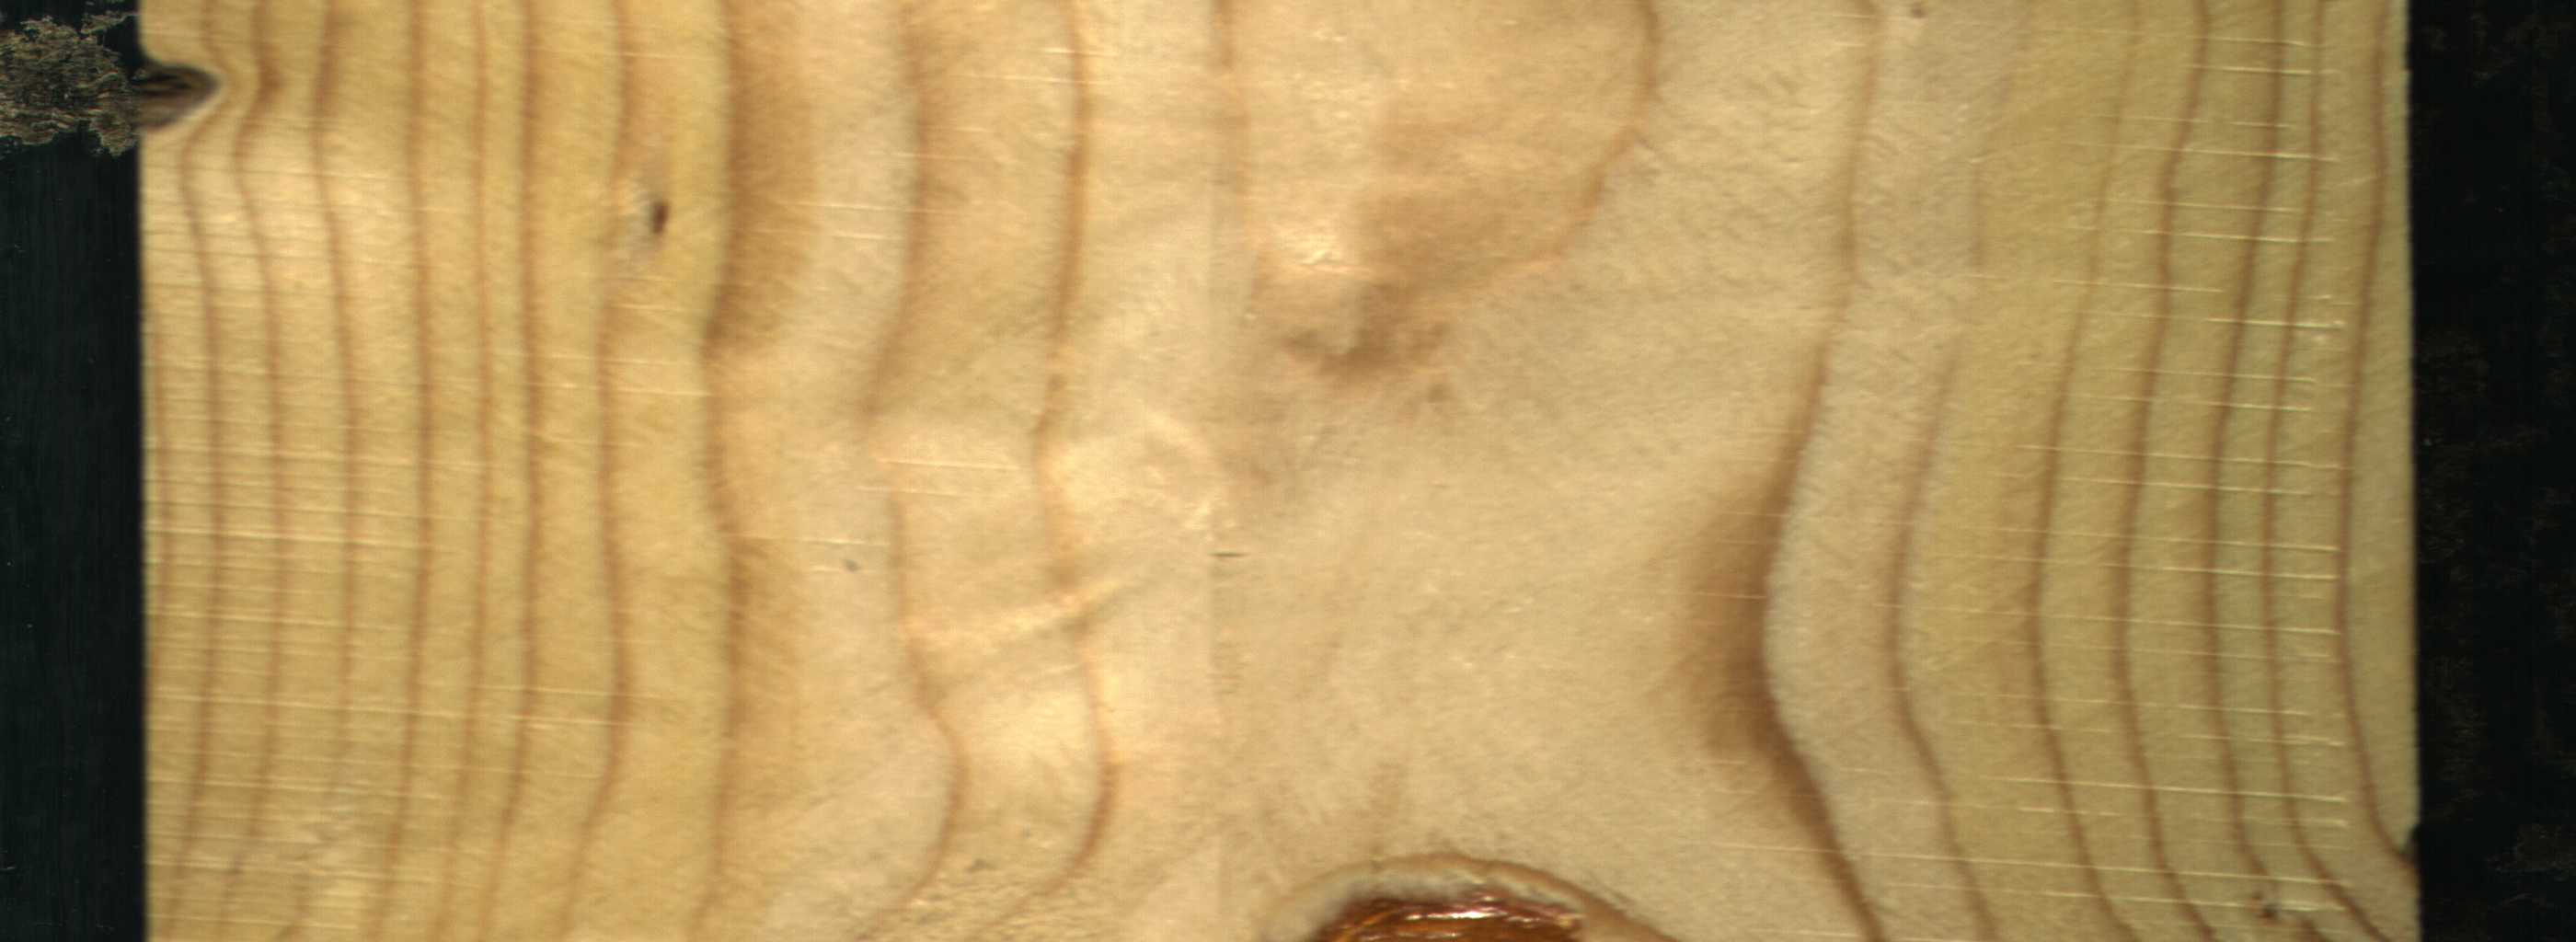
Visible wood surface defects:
resin
Dead_Knot